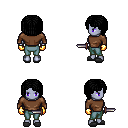
a pixel art fantasy rpg character, female body template, dark elf, purple skin, brown long-sleeve shirt, teal pants, black pageboy hairstyle, gold gloves, gray slippers, dagger, four views (front, back, left, right), 2x2 character sprite sheet, small pixel art, hard edges, no anti-aliasing